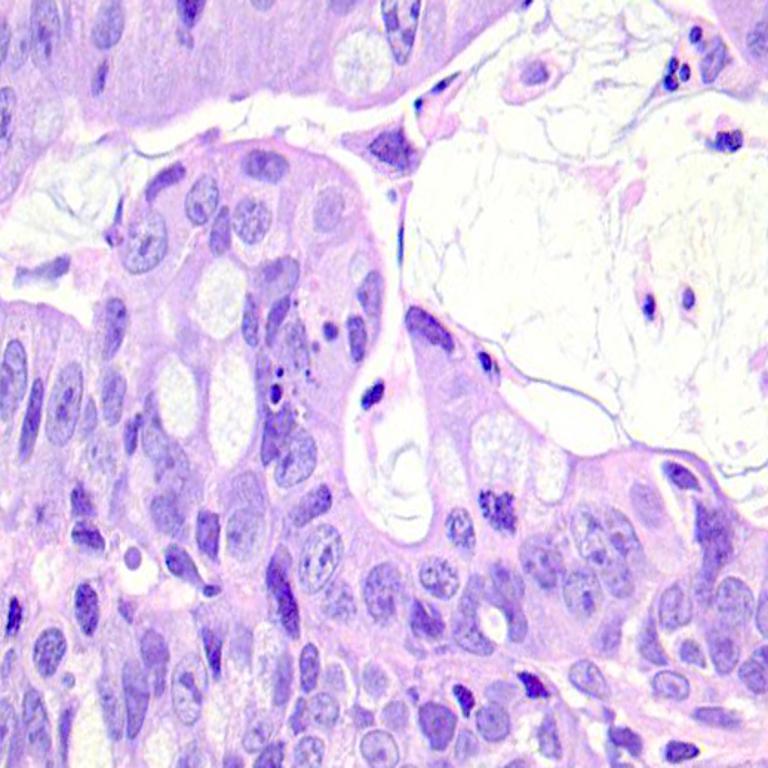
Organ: colon
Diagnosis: adenocarcinomas